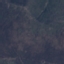
Land use / land cover: HerbaceousVegetation